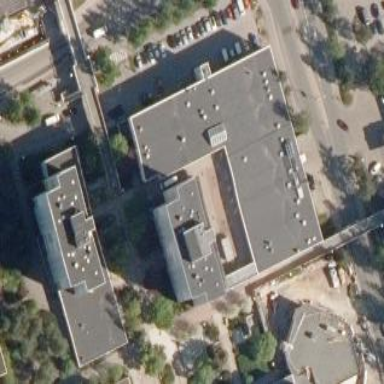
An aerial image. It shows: Flat roof made of tar paper.